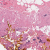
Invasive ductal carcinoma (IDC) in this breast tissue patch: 0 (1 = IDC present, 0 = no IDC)